Question: I am having labels after my bars(not displayed here) which result in a longer range of values then wanted(i.e. would like to remove "125" in this case).
How can I remove the last value in my ValueAxis/RangeAxis(NumberAxis?)?

First thought I could just remove the highest value with Overriding the 'refreshTicks()' method like this: <URL>
But I lost the empty space with that one. Then I thought I could Override the "drawTickMarksAndLabels" method:
'''
ValueAxis axis = new ValueAxis(plot.getDomainAxis().getLabel(),
null) {
@Override
protected AxisState drawTickMarksAndLabels(Graphics2D g2,
double cursor, Rectangle2D plotArea,
Rectangle2D dataArea, RectangleEdge edge) {
// changes
}
plot.setRangeAxis(axis);
'''
The problem with this one is that I get 'NullpointerException' when not specifying 'TickUnitSource'. Any idea how I can give a correct 'TickUnitSource' to a custom 'ValueAxis'?
Source code:
'''
public class BarChartDemo extends ApplicationFrame {
/**
* Creates a new demo instance.
*
* @param title the frame title.
*/
public BarChartDemo(final String title) {
super(title);
final CategoryDataset dataset = createDataset();
final JFreeChart chart = createChart(dataset);
final ChartPanel chartPanel = new ChartPanel(chart);
chartPanel.setPreferredSize(new Dimension(500, 270));
setContentPane(chartPanel);
}
/**
* Returns a sample dataset.
*
* @return The dataset.
*/
private CategoryDataset createDataset() {
// row keys...
final String series1 = "First";
// column keys...
final String category1 = "Category 1";
final String category2 = "Category 2";
final String category3 = "Category 3";
// create the dataset...
final DefaultCategoryDataset dataset = new DefaultCategoryDataset();
dataset.addValue(70.0, series1, category1);
dataset.addValue(40.0, series1, category2);
dataset.addValue(100.0, series1, category3);
return dataset;
}
/**
* Creates a sample chart.
*
* @param dataset the dataset.
*
* @return The chart.
*/
private JFreeChart createChart(final CategoryDataset dataset) {
// create the chart...
final JFreeChart chart = ChartFactory.createBarChart(
"Bar Chart Demo", // chart title
"Category", // domain axis label
"%", // range axis label
dataset, // data
PlotOrientation.VERTICAL, // orientation
false, // include legend
false, // tooltips?
false // URLs?
);
CategoryPlot plot = chart.getCategoryPlot();
final int maxPercent = 100;
// Adding some extra space
NumberAxis rangeAxis = (NumberAxis)plot.getRangeAxis();
rangeAxis.setRange(0, maxPercent+(maxPercent*0.4));
// ValueAxis axis = new ValueAxis(plot.getRangeAxis().getLabel(),
// null) {
//
// @Override
// protected AxisState drawTickMarksAndLabels(Graphics2D g2,
// double cursor, Rectangle2D plotArea,
// Rectangle2D dataArea, RectangleEdge edge) {
//
// AxisState state = new AxisState(cursor);
//
// if (isAxisLineVisible()) {
// drawAxisLine(g2, cursor, dataArea, edge);
// }
//
// double ol = getTickMarkOutsideLength();
// double il = getTickMarkInsideLength();
//
// List ticks = refreshTicks(g2, state, dataArea, edge);
// state.setTicks(ticks);
// g2.setFont(getTickLabelFont());
// Iterator iterator = ticks.iterator();
// while (iterator.hasNext()) {
// ValueTick tick = (ValueTick) iterator.next();
// if (isTickLabelsVisible()) {
// g2.setPaint(getTickLabelPaint());
// float[] anchorPoint = calculateAnchorPoint(
// tick, cursor, dataArea, edge);
//
// System.out.println(tick.getText());
//
// TextUtilities.drawRotatedString(tick.getText(),
// g2, anchorPoint[0], anchorPoint[1],
// tick.getTextAnchor(), tick.getAngle(),
// tick.getRotationAnchor());
// }
//
// if (isTickMarksVisible()) {
// float xx = (float) valueToJava2D(
// tick.getValue(), dataArea, edge);
// Line2D mark = null;
// g2.setStroke(getTickMarkStroke());
// g2.setPaint(getTickMarkPaint());
// if (edge == RectangleEdge.LEFT) {
// mark = new Line2D.Double(cursor - ol, xx,
// cursor + il, xx);
// } else if (edge == RectangleEdge.RIGHT) {
// mark = new Line2D.Double(cursor + ol, xx,
// cursor - il, xx);
// } else if (edge == RectangleEdge.TOP) {
// mark = new Line2D.Double(xx, cursor - ol,
// xx, cursor + il);
// } else if (edge == RectangleEdge.BOTTOM) {
// mark = new Line2D.Double(xx, cursor + ol,
// xx, cursor - il);
// }
// g2.draw(mark);
// }
// }
//
// // need to work out the space used by the tick labels...
// // so we can update the cursor...
// double used = 0.0;
// if (isTickLabelsVisible()) {
// if (edge == RectangleEdge.LEFT) {
// used += findMaximumTickLabelWidth(ticks, g2,
// plotArea, isVerticalTickLabels());
// state.cursorLeft(used);
// } else if (edge == RectangleEdge.RIGHT) {
// used = findMaximumTickLabelWidth(ticks, g2,
// plotArea, isVerticalTickLabels());
// state.cursorRight(used);
// } else if (edge == RectangleEdge.TOP) {
// used = findMaximumTickLabelHeight(ticks, g2,
// plotArea, isVerticalTickLabels());
// state.cursorUp(used);
// } else if (edge == RectangleEdge.BOTTOM) {
// used = findMaximumTickLabelHeight(ticks, g2,
// plotArea, isVerticalTickLabels());
// state.cursorDown(used);
// }
// }
//
// return state;
// }
//
// @Override
// protected void autoAdjustRange() {
// // TODO Auto-generated method stub
//
// }
//
// @Override
// public double java2DToValue(double arg0, Rectangle2D arg1,
// RectangleEdge arg2) {
// // TODO Auto-generated method stub
// return 0;
// }
//
// @Override
// public double valueToJava2D(double arg0, Rectangle2D arg1,
// RectangleEdge arg2) {
// // TODO Auto-generated method stub
// return 0;
// }
//
// @Override
// public void configure() {
// // TODO Auto-generated method stub
//
// }
//
// @Override
// public AxisState draw(Graphics2D arg0, double arg1,
// Rectangle2D arg2, Rectangle2D arg3,
// RectangleEdge arg4, PlotRenderingInfo arg5) {
// // TODO Auto-generated method stub
// return null;
// }
//
// @Override
// public List refreshTicks(Graphics2D arg0, AxisState arg1,
// Rectangle2D arg2, RectangleEdge arg3) {
// // TODO Auto-generated method stub
// return null;
// }
// };
//
// plot.setRangeAxis(axis);
return chart;
}
public static void main(final String[] args) {
final BarChartDemo demo = new BarChartDemo("Bar Chart Demo");
demo.pack();
demo.setVisible(true);
}
}
'''
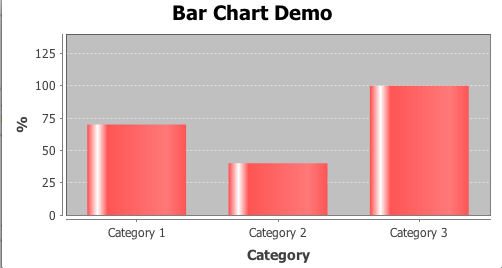
Answer: Managed to remove the last value by:
'''
NumberAxis rangeAxis = new NumberAxis() {
@Override
protected AxisState drawTickMarksAndLabels(Graphics2D g2,
double cursor, Rectangle2D plotArea, Rectangle2D dataArea,
RectangleEdge edge) {
// CHANGES
}
plot.setRangeAxis(rangeAxis);
'''